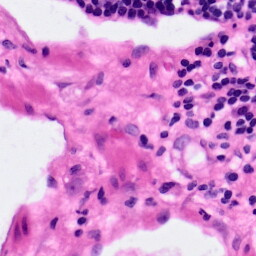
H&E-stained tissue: Pancreatic